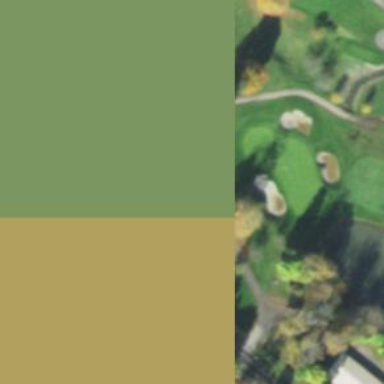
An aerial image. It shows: Path for both roads and golfers.